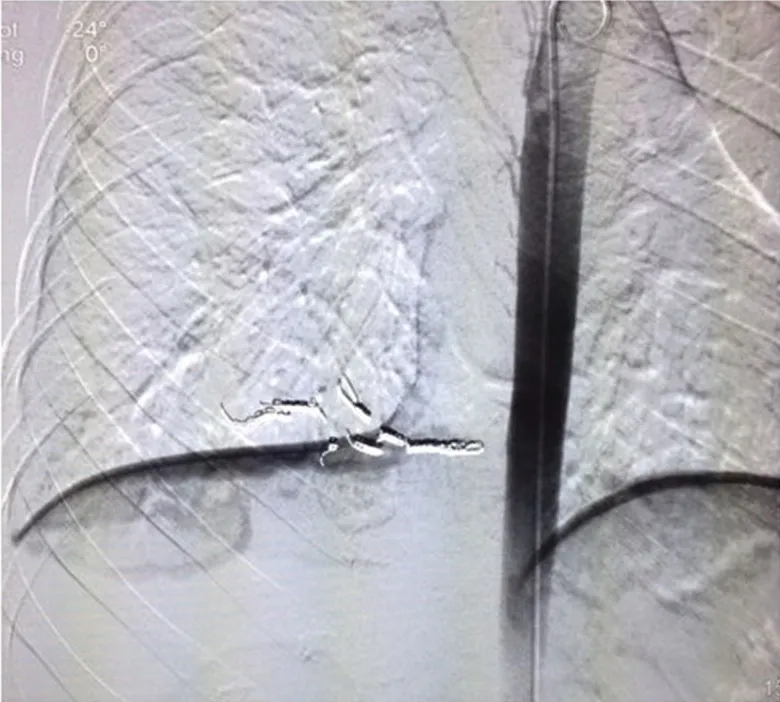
Angiography of the branch, normalized after embolization.
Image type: radiology (x_ray)